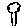
Label: tree